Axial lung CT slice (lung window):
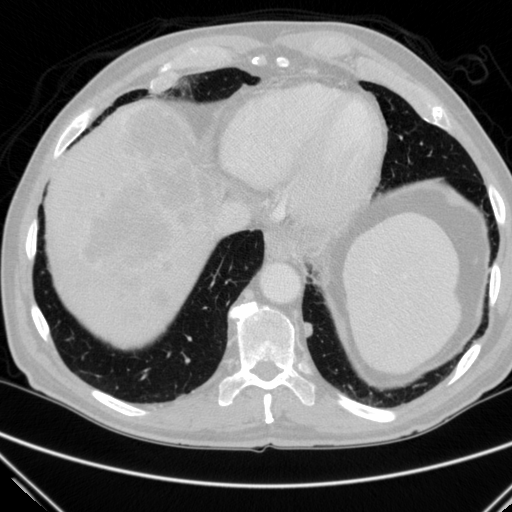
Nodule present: yes
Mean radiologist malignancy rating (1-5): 3.25